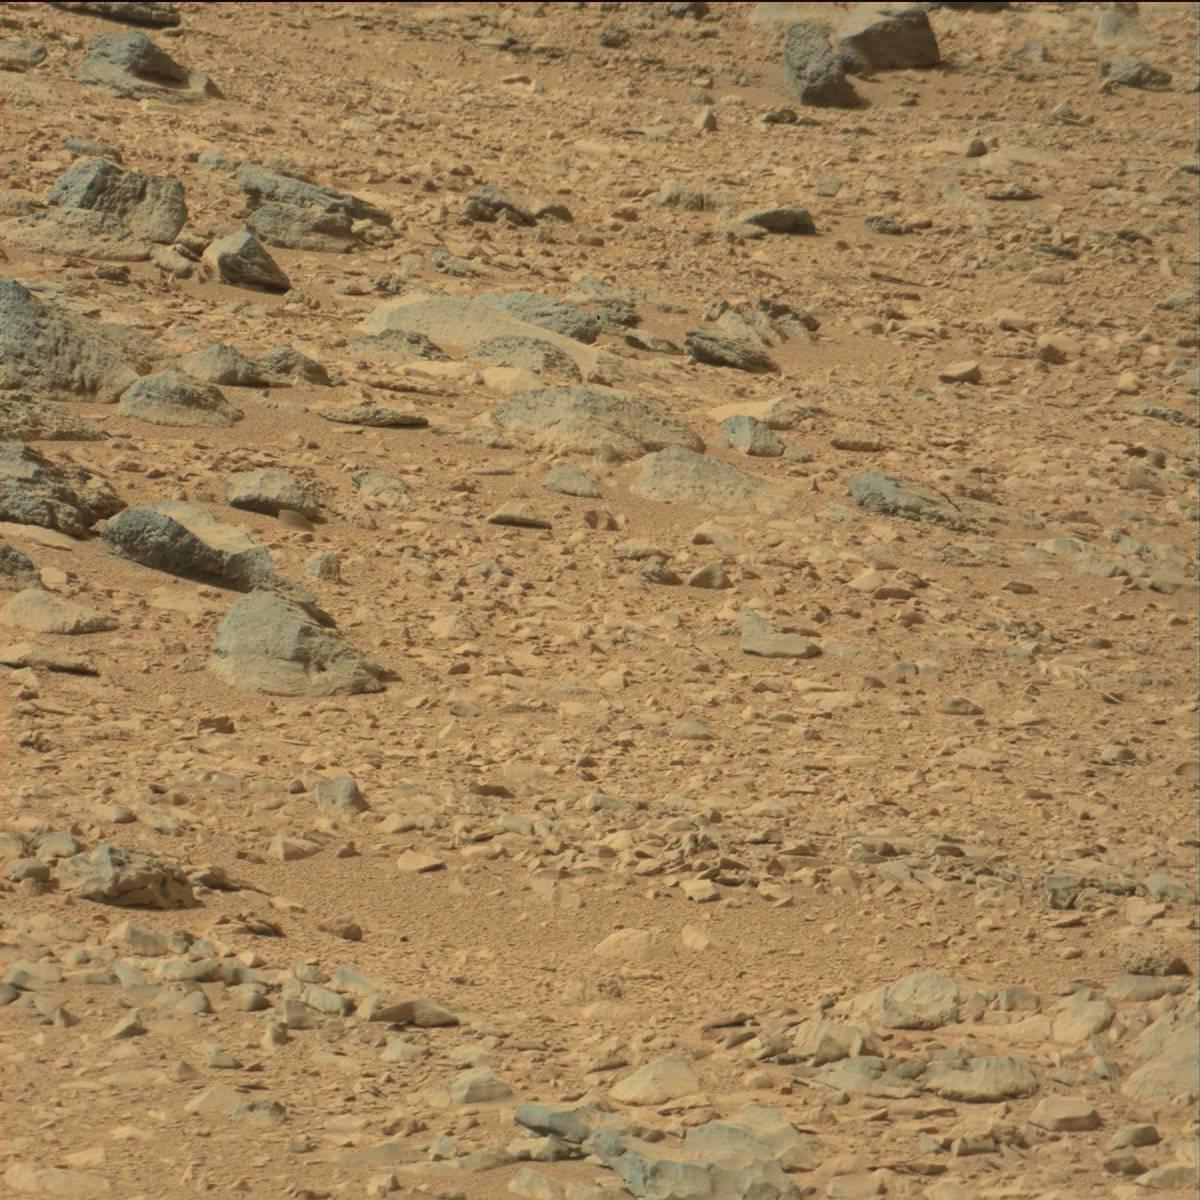
Terrain classes present: Bedrock, Rock, Sand / Soil